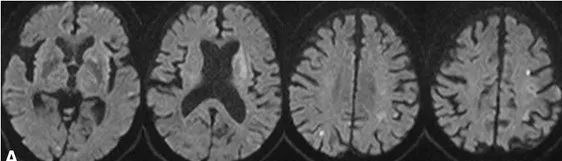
Head magnetic resonance imaging after onset. A: Diffusion-weighted image (DWI) showing a high-intensity area extending from the basal ganglia to the corona radiata of the left cerebrum and multiple small high-intensity areas at bilateral cerebral cortices.
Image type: radiology (mri)